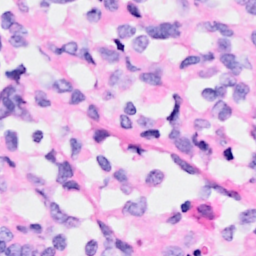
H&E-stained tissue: Breast